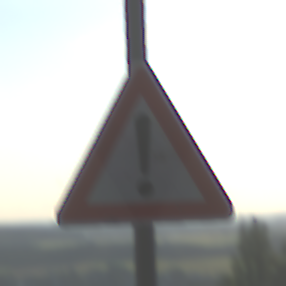
Verkehrszeichen: Gefahrenstelle
Umgebung: Outdoor, Nature
Tageszeit: MorningAfternoon
Wetter: PartlyCloudy
Licht: Natural
Jahreszeit: NotSpecified
Kontrast: HighContrast